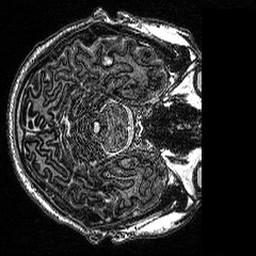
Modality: MP2RAGE
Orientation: axial
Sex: male
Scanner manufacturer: siemens
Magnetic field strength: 3 T
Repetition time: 5 s
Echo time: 0.00292 s